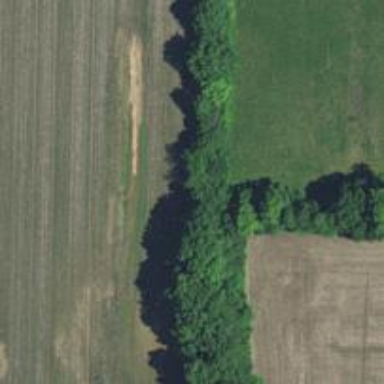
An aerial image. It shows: Row of trees in natural setting.